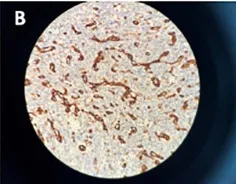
Immunohistochemistry. CD31.
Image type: pathology (immunostaining)